Question:
This is my solution structure.
When users hit in this <URL>.
In web.config file within system.web section I've written:
'''
<urlMappings enabled="true">
<add url="~/RouteUrl" mappedUrl="~/UI/MainForm.aspx" />
</urlMappings>
'''
And when I browse it shows
When I directly browse it simply shows the page, doesn't show any error.
I don't want to enable directory browsing. What I'm missing? How I should properly redirect the URL?
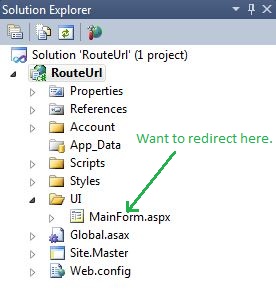
Answer: Finally I find out the problem. The '~' itself points to the root directory and in '<add />' tag I've written 'url="~/RouteUrl"'.
So the corrected '<add />' tag will be:
'<add url="~/" mappedUrl="~/UI/MainForm.aspx" />'